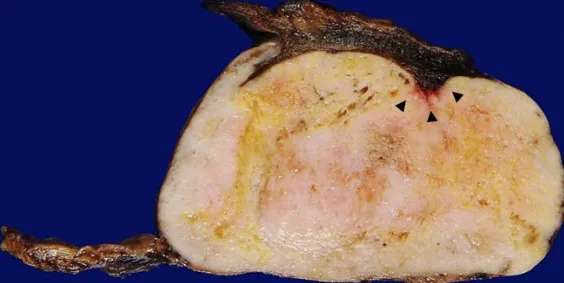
The oval-shaped tumor had a smooth surface, and its cut surface was homogenously solid with a yellowish-white color. The tumor was partially involved in the lung parenchyma (arrowhead).
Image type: pathology (fish)